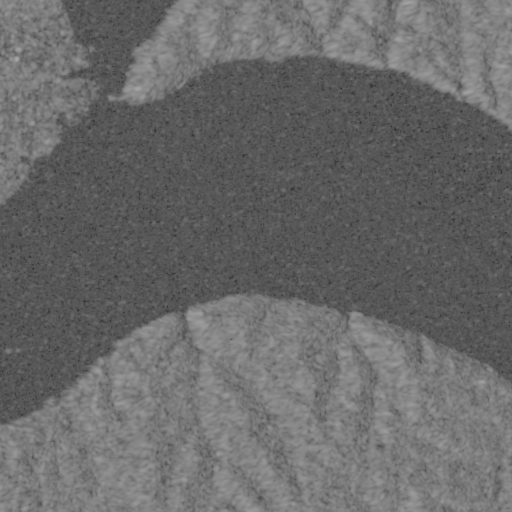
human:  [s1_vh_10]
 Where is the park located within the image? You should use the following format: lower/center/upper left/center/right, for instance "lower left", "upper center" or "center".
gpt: The park is located in the upper left of the image.
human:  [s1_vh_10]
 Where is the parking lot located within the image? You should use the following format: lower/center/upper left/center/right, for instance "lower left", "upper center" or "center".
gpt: The parking lot is located in the upper left of the image.
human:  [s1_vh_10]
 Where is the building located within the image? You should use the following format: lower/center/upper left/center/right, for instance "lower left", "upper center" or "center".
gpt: The building is located in the upper of the image.
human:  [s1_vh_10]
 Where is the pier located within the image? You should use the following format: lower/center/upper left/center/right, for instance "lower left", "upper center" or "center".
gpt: The pier is located in the upper left of the image.
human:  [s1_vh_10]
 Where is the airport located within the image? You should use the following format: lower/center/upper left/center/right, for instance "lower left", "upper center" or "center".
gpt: There is no airport in the image.

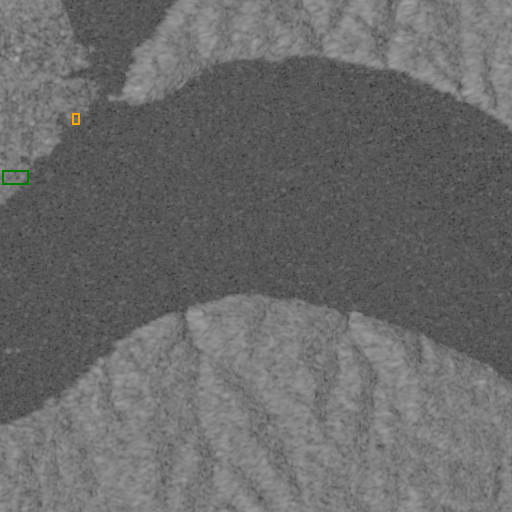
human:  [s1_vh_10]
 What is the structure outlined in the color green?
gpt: The structure outlined in green is a park.
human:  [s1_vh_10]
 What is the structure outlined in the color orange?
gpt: The structure outlined in orange is a parking lot.
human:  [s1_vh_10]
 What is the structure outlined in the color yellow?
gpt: There is no yellow outline.